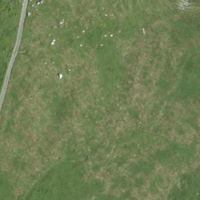
EUNIS habitat code: 23
Species observed at this site:
Ranunculus platanifolius
Pyrgus andromedae